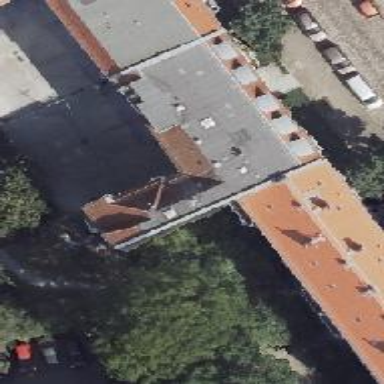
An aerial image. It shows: Unique apartment building with double saltbox roof shape.